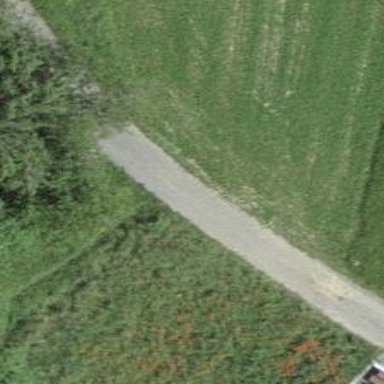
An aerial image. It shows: Asphalt service road with grade 1 tracktype.